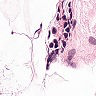
Metastatic tissue present: no